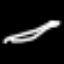
Label: pencil